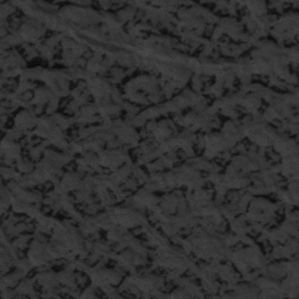
Label: frost